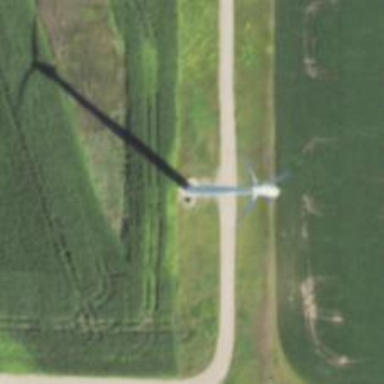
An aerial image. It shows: Wind generator powered by wind turbine.